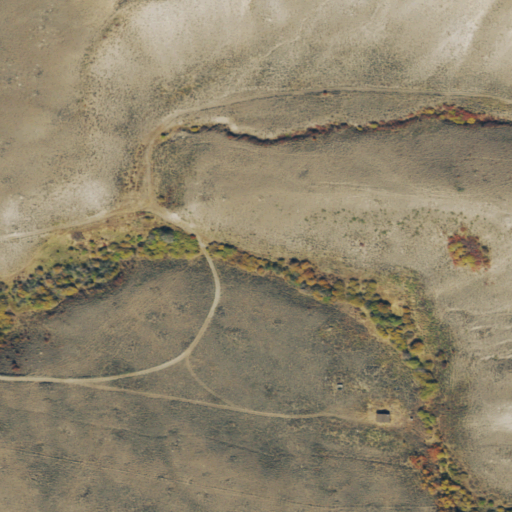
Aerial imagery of valley in Colorado named Round Gulch containing shrub, woody wetlands, and open development